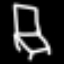
Label: chair